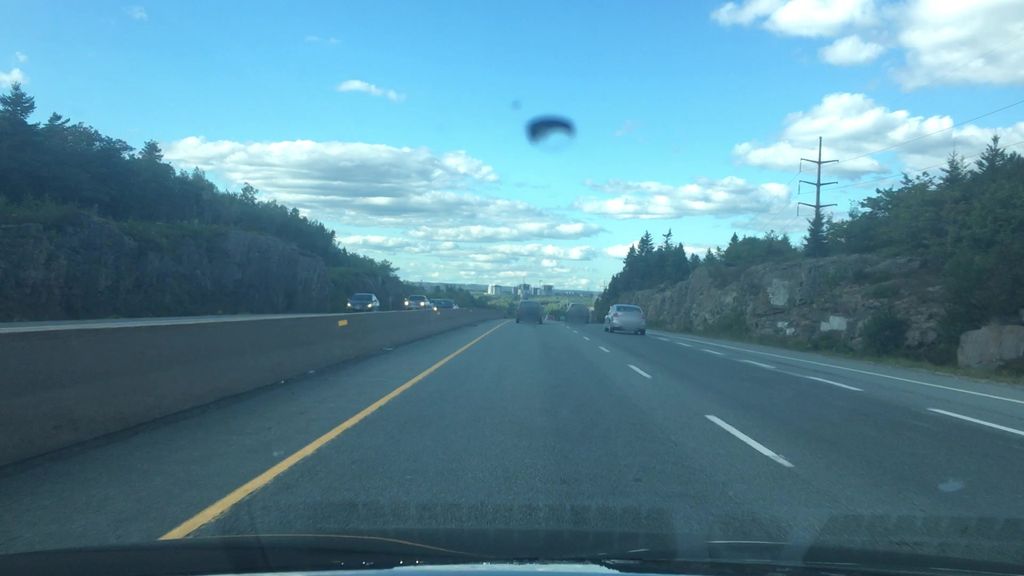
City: halifax